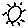
Label: sun